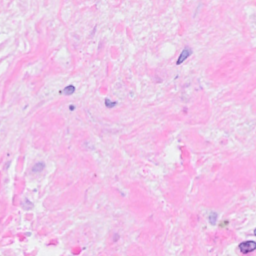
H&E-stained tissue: Breast